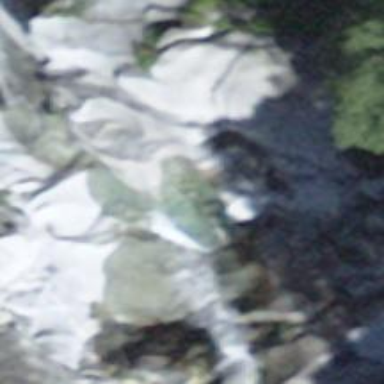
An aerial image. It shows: Beautiful waterfall.